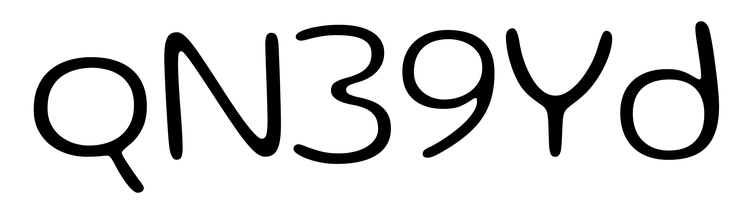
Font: Gluten_ExtraLight